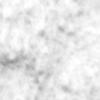
Label: no_change